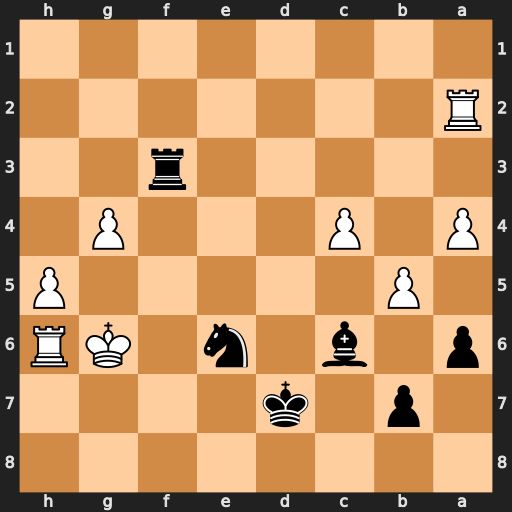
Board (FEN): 8/1p1k4/p1b1n1KR/1P5P/P1P3P1/5r2/R7/8
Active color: b
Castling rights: -
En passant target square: -
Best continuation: Be4#